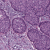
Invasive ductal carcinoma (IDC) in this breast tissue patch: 0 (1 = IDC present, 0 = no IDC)